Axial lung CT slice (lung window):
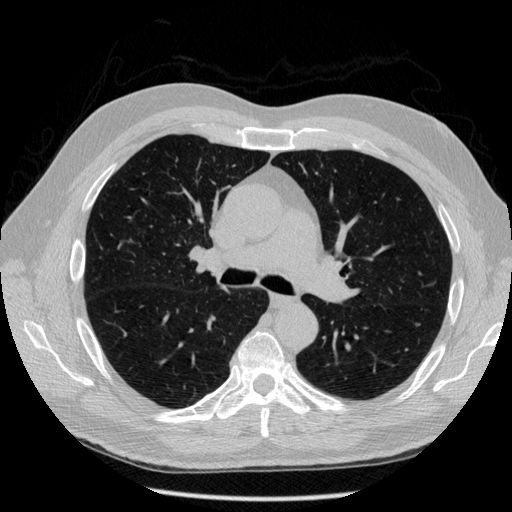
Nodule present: no